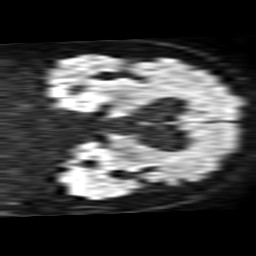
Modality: TRACE
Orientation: coronal
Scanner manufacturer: philips
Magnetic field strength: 1.5 T
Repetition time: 3.648 s
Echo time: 0.09255 s